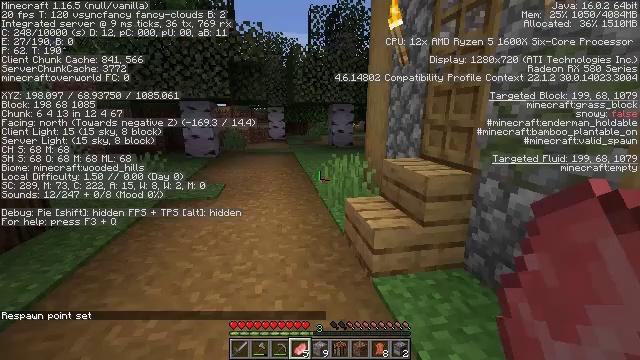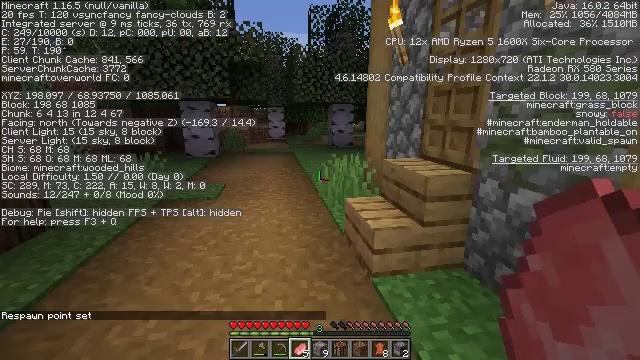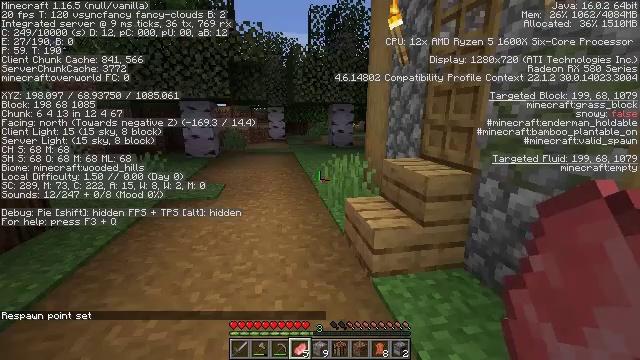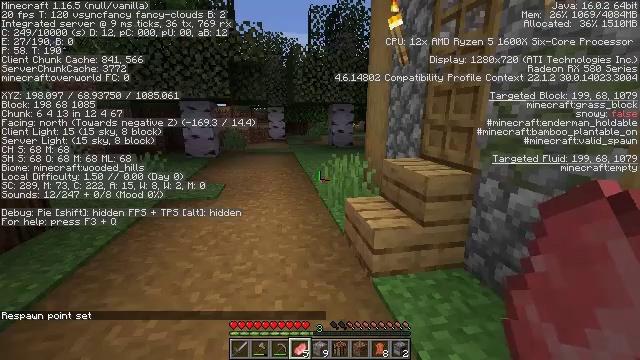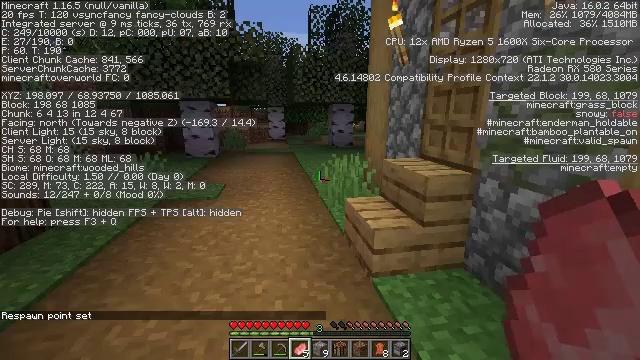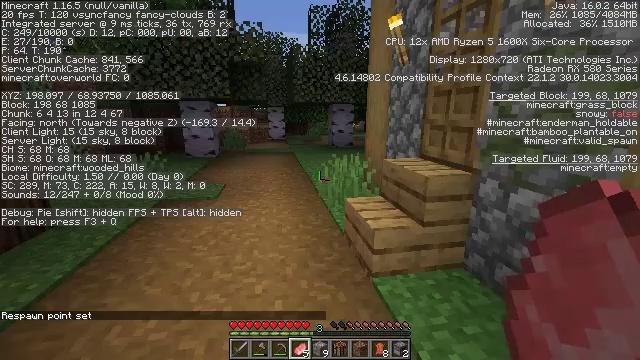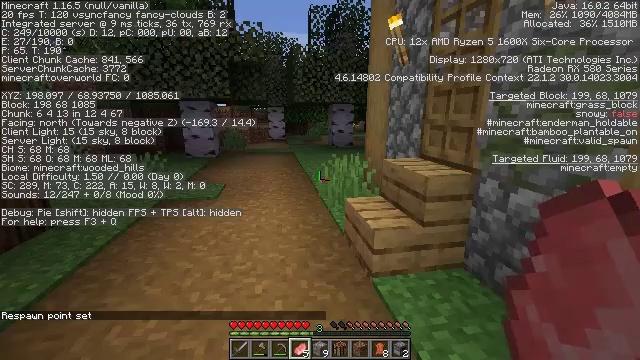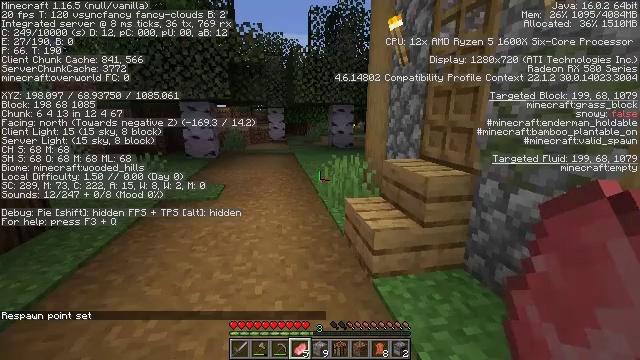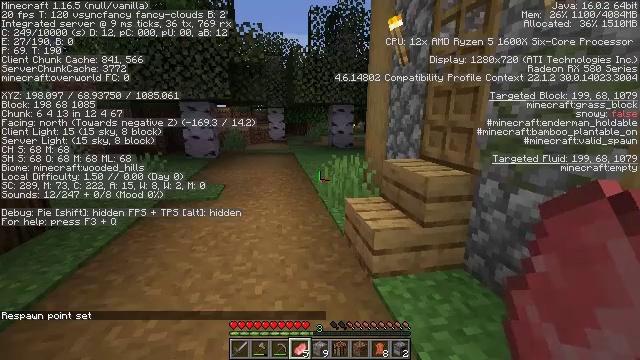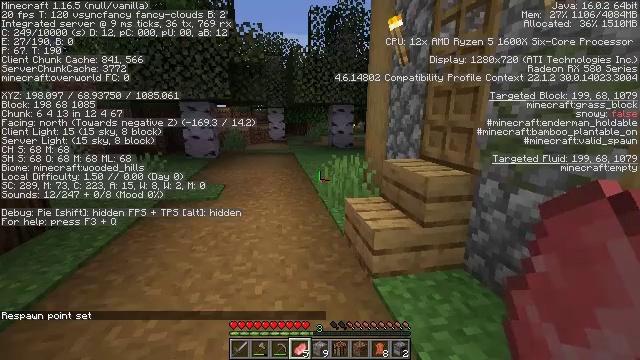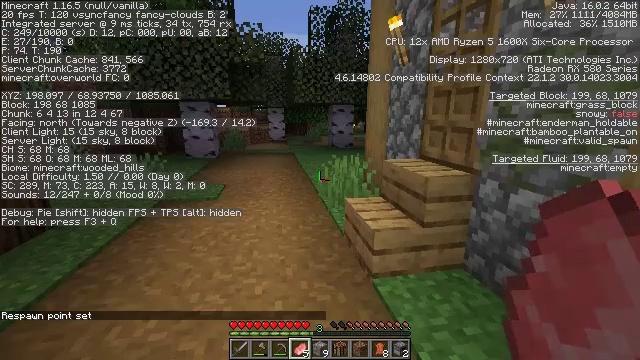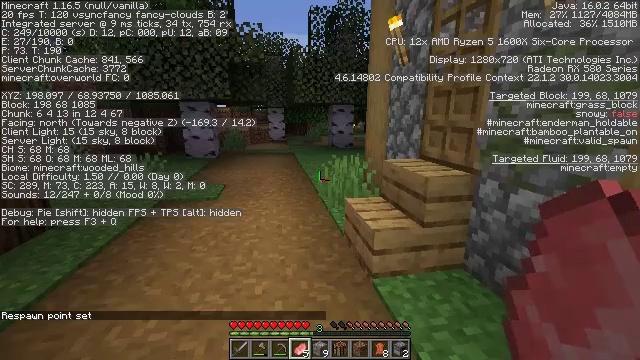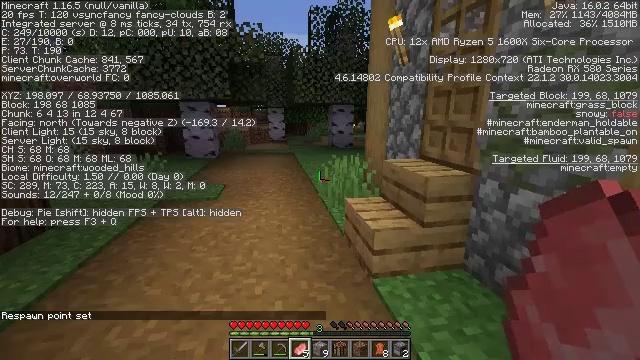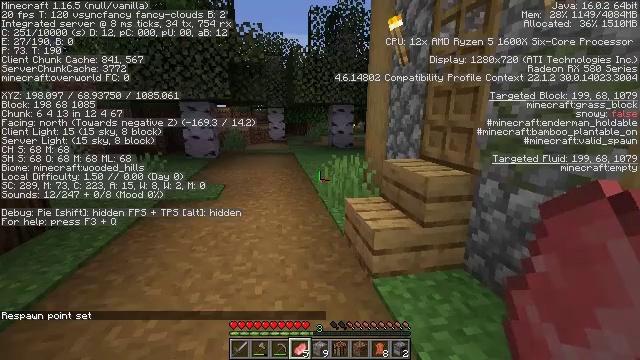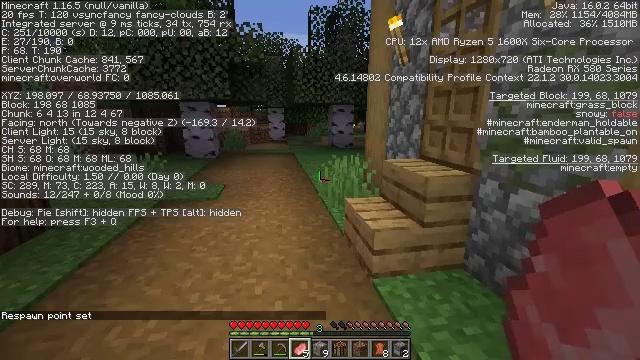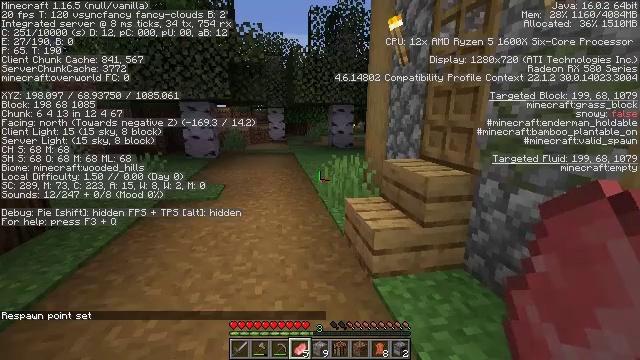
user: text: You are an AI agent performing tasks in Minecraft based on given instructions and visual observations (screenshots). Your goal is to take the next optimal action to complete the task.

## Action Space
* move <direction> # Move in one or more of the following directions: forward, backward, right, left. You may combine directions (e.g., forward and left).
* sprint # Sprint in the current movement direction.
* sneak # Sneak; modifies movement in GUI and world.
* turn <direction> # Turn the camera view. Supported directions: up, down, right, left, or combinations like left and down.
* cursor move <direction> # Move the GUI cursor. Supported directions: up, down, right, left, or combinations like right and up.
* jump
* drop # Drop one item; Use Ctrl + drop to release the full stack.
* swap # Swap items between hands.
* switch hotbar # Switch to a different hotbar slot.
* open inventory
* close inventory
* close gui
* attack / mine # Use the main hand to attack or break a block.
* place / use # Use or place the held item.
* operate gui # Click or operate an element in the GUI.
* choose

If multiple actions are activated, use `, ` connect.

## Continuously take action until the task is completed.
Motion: motion action
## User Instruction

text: Mine the blast furnace.
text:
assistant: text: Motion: no_op
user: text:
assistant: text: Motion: no_op
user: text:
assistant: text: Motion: no_op
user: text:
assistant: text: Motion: no_op
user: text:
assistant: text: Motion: no_op
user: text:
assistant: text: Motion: no_op
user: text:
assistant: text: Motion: no_op
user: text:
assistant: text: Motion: no_op
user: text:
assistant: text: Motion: no_op
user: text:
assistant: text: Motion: no_op
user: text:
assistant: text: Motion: no_op
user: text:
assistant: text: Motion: no_op
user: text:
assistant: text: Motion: no_op
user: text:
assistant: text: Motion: no_op
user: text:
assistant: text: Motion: no_op
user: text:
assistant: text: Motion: no_op
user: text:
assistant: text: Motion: turn right
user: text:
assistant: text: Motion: turn right and up
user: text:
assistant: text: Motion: turn right and up
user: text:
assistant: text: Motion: turn right
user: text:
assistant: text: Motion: turn right and down
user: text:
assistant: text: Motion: turn right and down
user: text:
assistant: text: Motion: turn right and down
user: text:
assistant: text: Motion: turn right
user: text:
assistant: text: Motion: turn right
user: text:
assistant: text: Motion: turn right
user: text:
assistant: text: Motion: turn right and up
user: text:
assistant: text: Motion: no_op
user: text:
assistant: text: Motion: no_op
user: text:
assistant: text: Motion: no_op